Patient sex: M
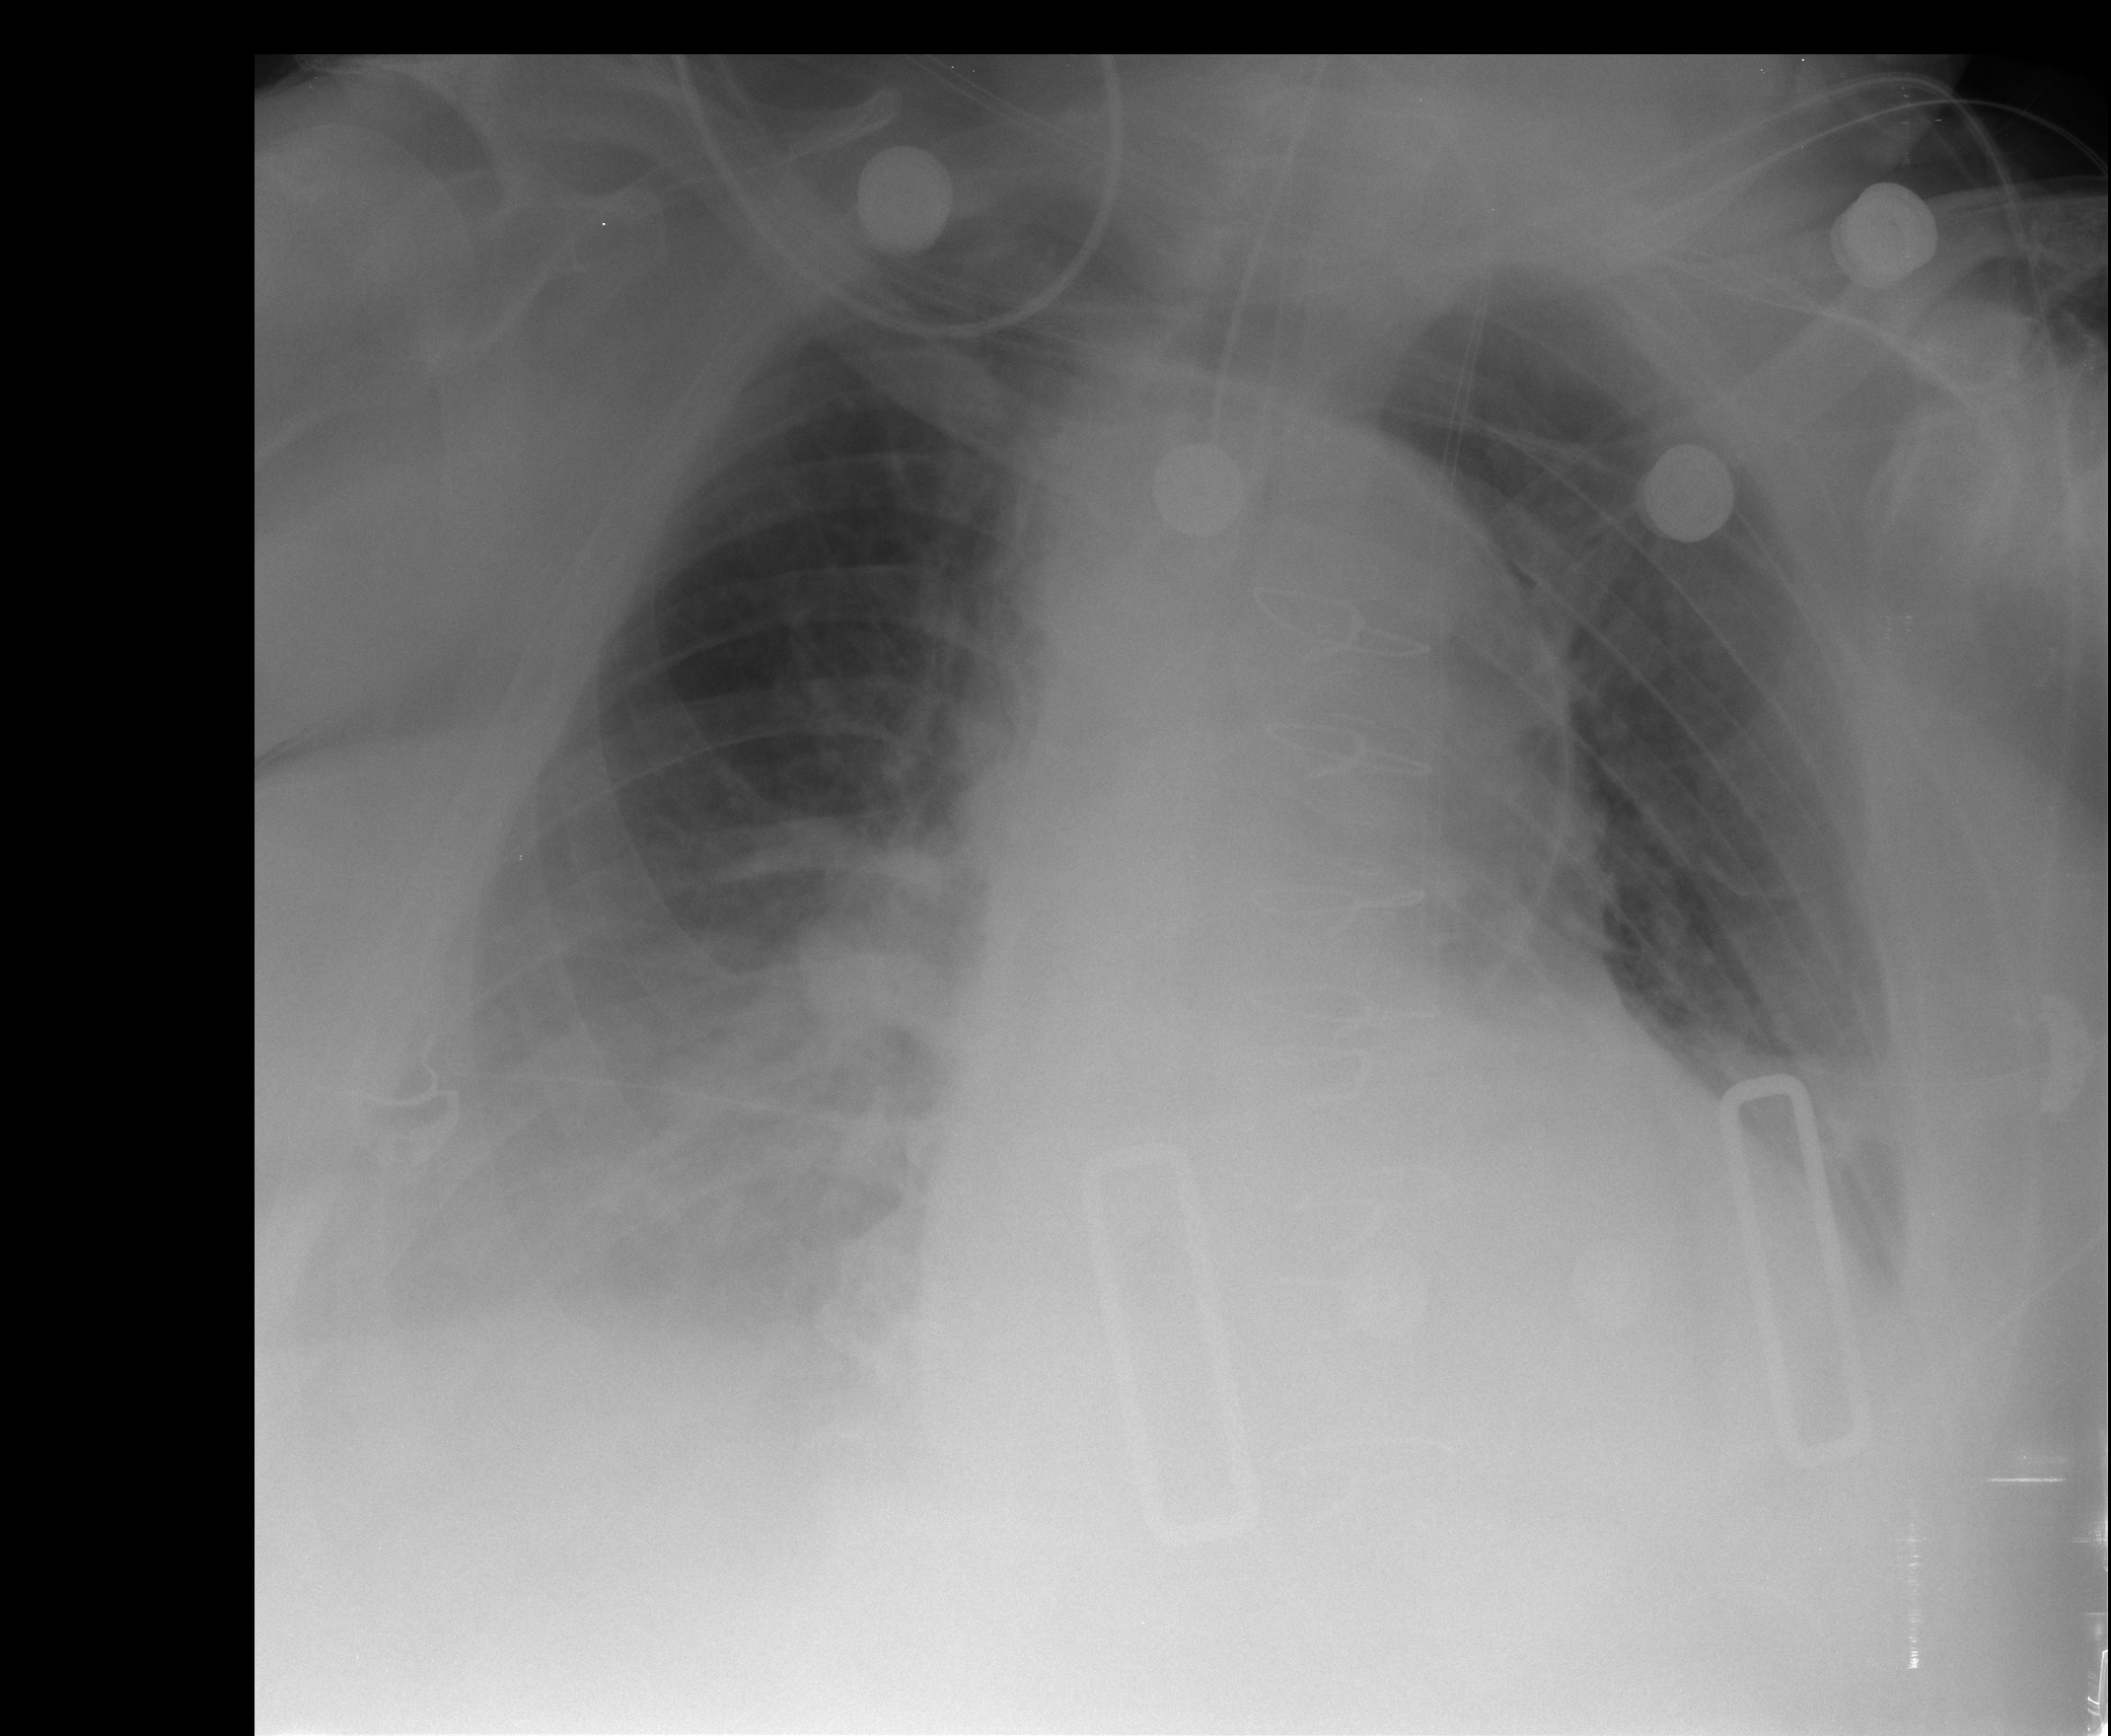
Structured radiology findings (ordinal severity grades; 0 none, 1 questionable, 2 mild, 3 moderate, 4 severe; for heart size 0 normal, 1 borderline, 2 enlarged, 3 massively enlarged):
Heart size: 3
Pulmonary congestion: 0
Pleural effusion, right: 2
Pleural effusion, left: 2
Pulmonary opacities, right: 0
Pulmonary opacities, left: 0
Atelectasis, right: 0
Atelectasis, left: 2